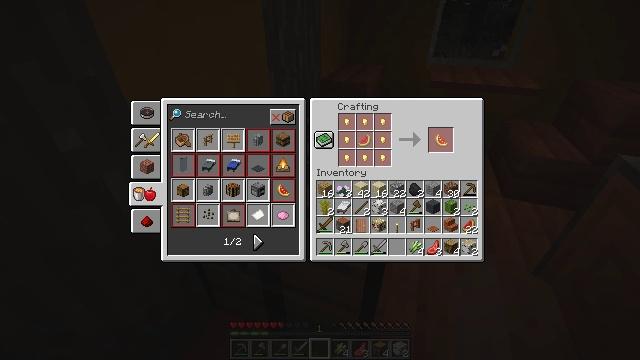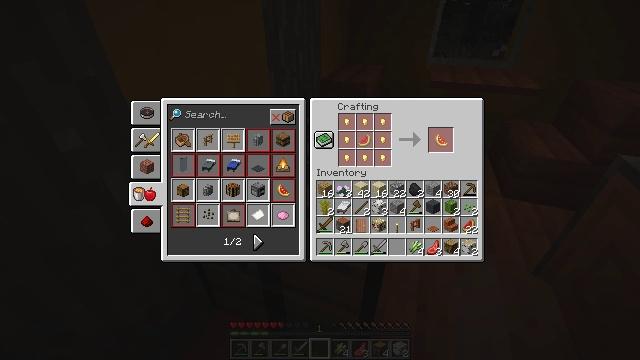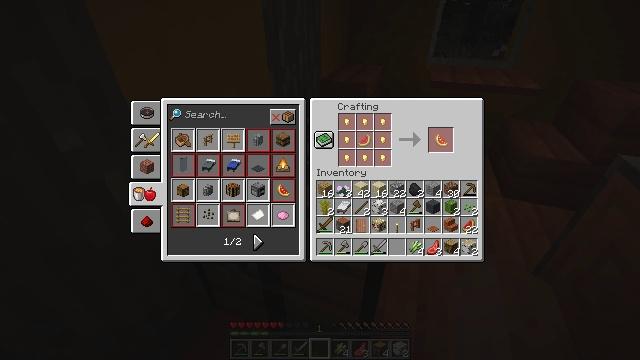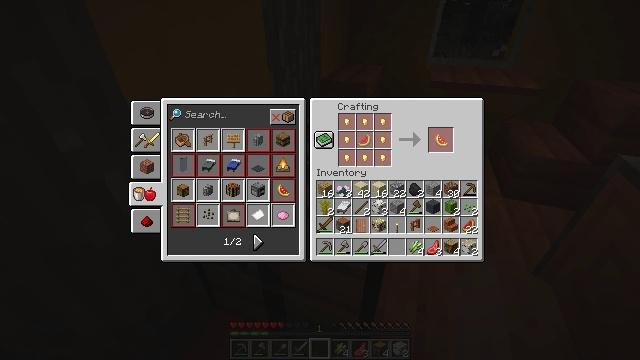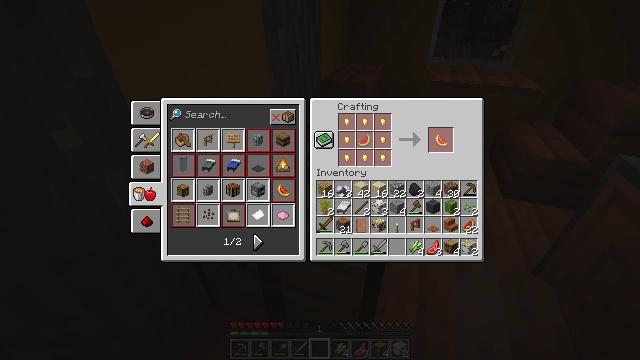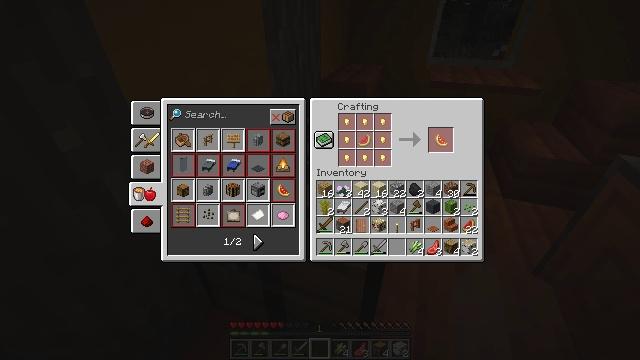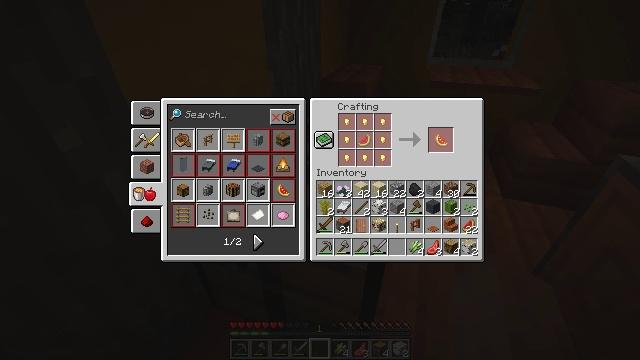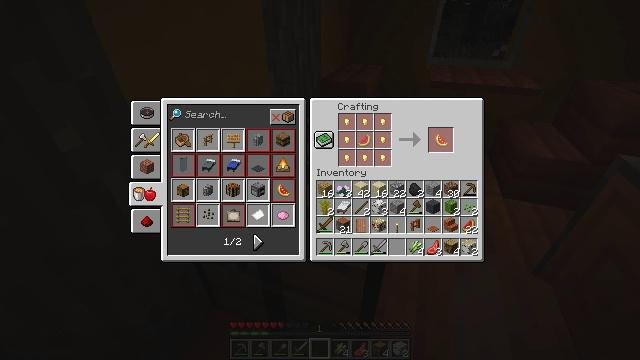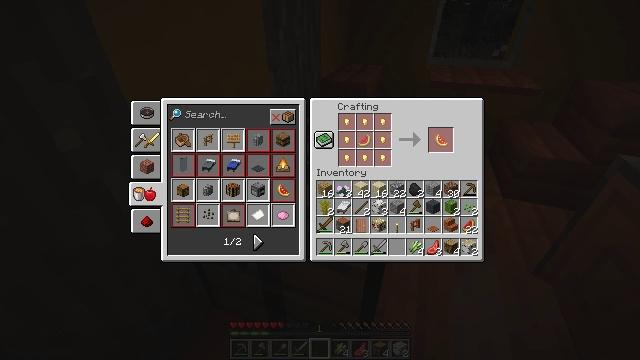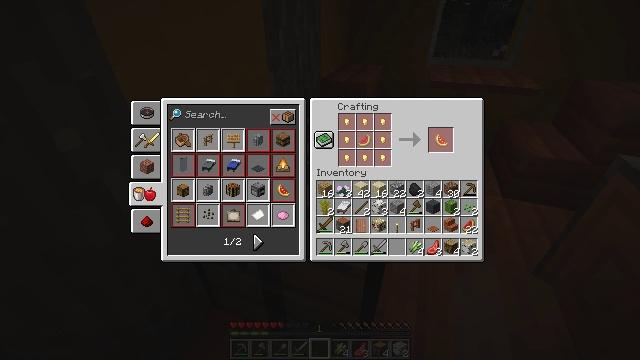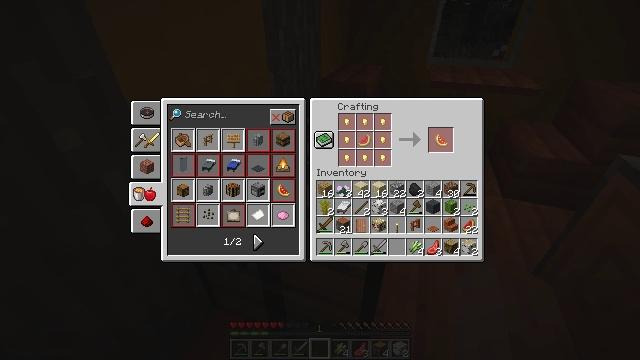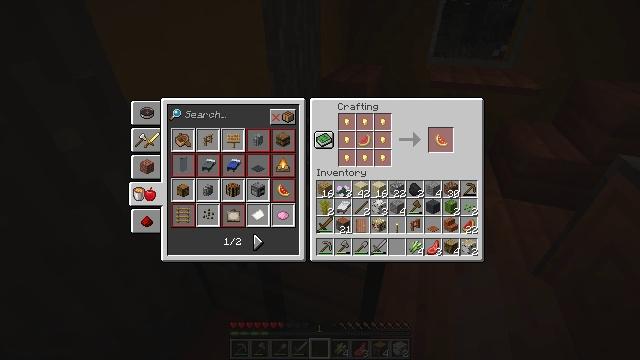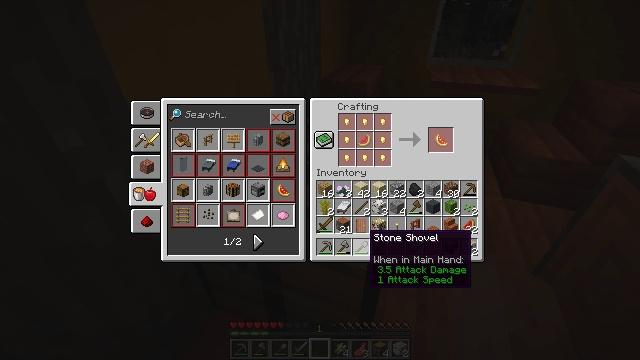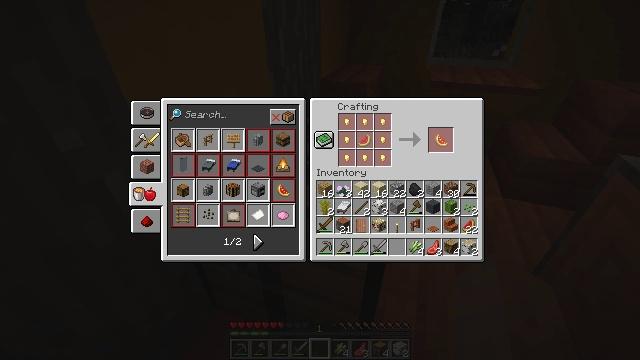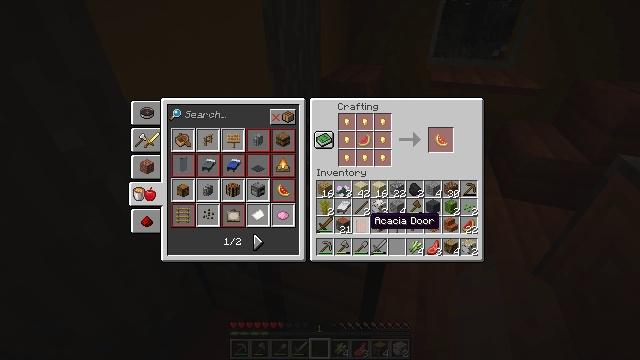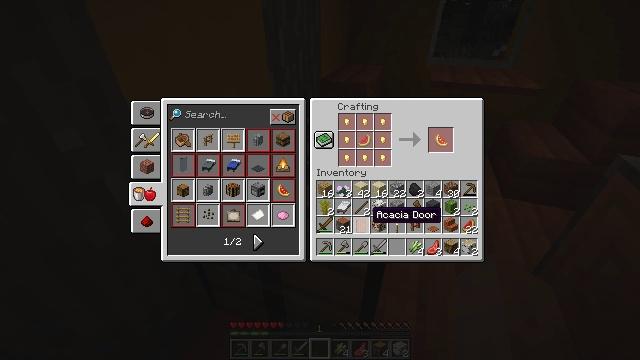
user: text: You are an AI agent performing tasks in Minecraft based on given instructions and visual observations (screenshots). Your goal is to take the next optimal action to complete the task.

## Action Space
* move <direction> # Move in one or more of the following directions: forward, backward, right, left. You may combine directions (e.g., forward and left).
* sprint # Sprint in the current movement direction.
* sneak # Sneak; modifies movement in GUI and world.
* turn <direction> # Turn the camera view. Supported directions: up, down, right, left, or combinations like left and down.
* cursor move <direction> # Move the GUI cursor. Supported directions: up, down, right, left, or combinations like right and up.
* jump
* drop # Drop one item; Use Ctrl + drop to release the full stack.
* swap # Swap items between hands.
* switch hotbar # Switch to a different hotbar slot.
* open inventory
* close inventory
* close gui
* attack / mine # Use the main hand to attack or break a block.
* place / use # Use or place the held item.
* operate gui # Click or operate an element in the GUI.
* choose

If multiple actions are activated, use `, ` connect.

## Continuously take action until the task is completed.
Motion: motion action
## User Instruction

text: Recycle the acacia pressure plate.
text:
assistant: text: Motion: no_op
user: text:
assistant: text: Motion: no_op
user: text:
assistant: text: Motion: no_op
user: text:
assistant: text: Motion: no_op
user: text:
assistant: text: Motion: no_op
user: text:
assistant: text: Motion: no_op
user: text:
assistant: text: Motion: cursor move right and up
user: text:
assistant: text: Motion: cursor move right and up
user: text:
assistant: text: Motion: cursor move up
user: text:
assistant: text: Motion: cursor move up
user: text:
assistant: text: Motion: cursor move up
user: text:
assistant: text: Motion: cursor move up
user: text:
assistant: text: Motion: cursor move up
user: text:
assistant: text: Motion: no_op
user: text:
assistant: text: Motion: no_op
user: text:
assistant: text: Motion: no_op
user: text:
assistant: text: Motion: no_op
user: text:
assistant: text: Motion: no_op
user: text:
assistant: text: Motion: no_op
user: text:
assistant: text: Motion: no_op
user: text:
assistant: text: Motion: no_op
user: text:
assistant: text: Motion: no_op
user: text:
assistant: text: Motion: no_op
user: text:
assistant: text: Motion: cursor move right
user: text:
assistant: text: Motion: cursor move down
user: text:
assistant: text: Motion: no_op
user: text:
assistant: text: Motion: no_op
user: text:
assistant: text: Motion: no_op
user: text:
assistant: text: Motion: no_op
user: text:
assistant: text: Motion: no_op